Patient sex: M
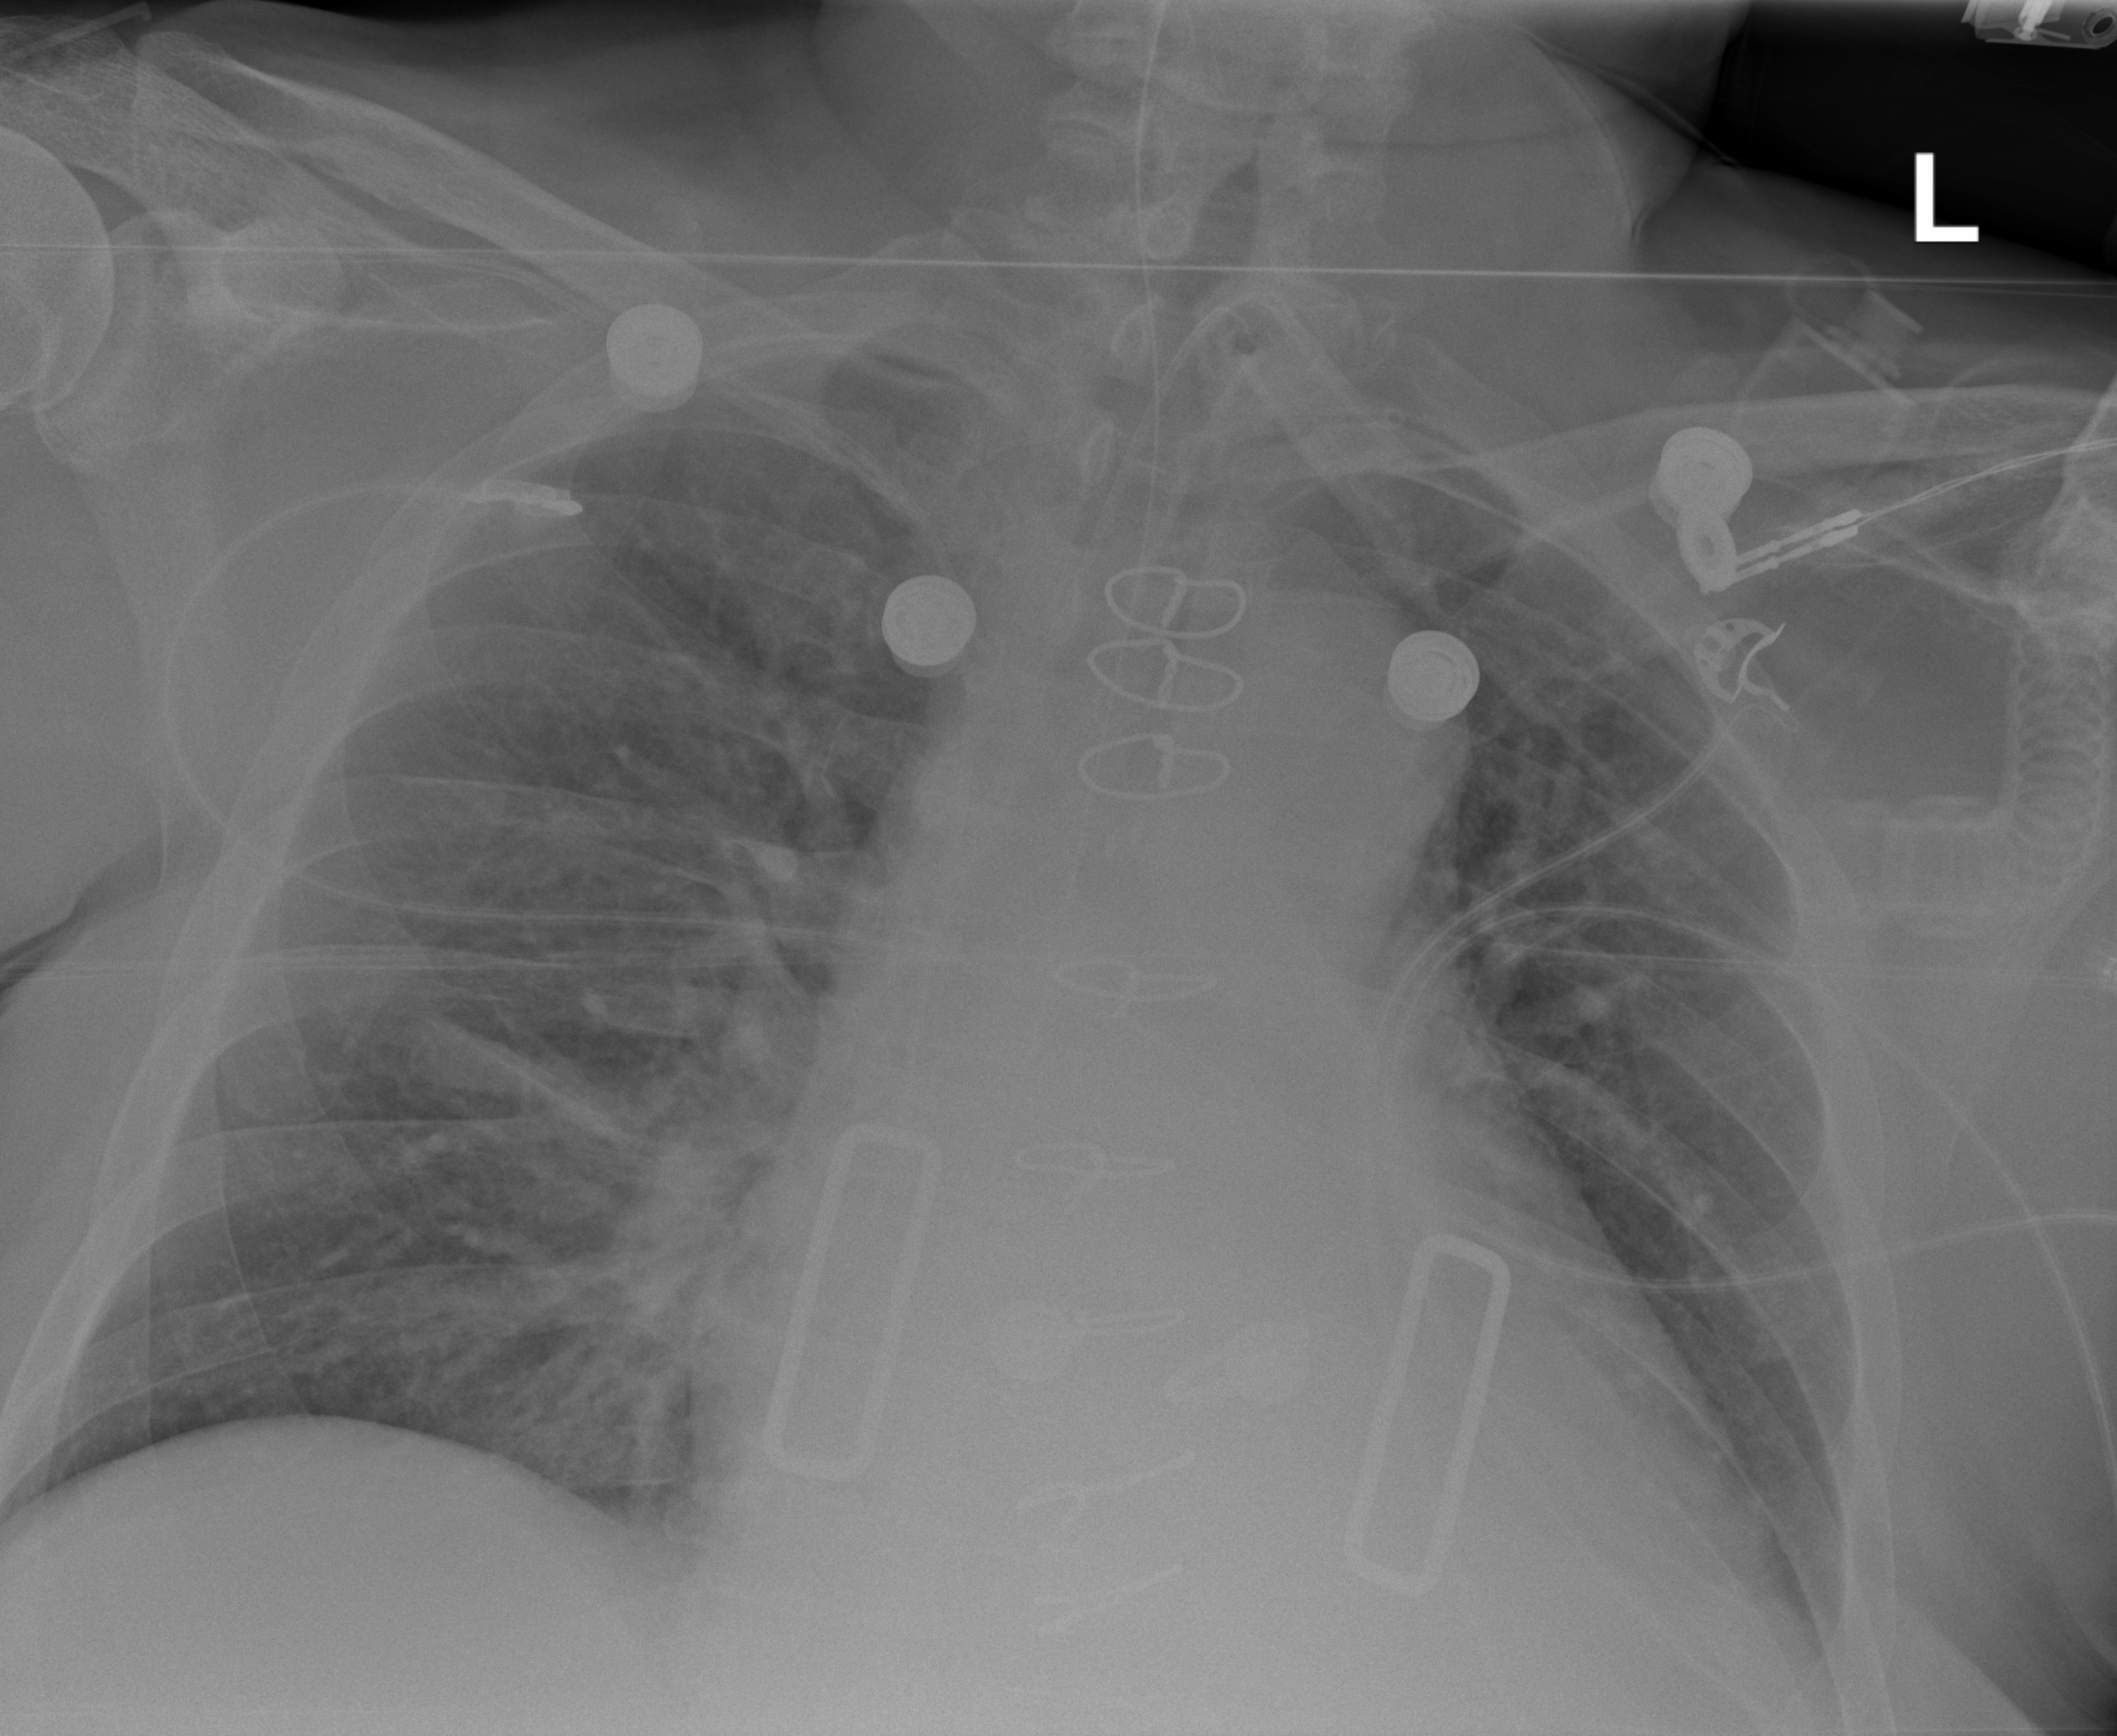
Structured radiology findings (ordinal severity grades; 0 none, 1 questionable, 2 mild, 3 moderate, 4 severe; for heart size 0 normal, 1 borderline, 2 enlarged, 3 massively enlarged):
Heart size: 3
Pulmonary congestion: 2
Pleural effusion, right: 0
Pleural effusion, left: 0
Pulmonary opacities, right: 2
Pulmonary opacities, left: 2
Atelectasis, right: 2
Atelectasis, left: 0